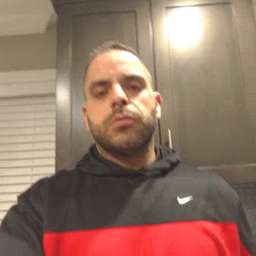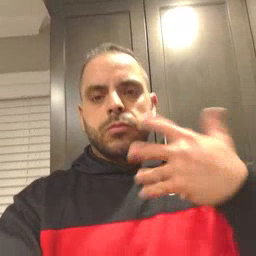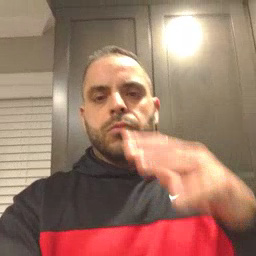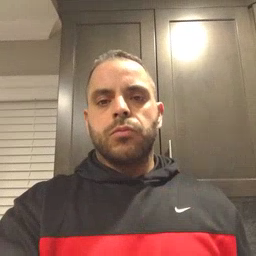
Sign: finish